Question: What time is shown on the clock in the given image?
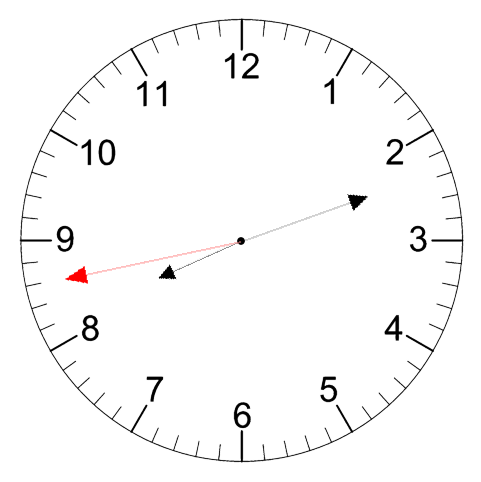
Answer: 08:11:43